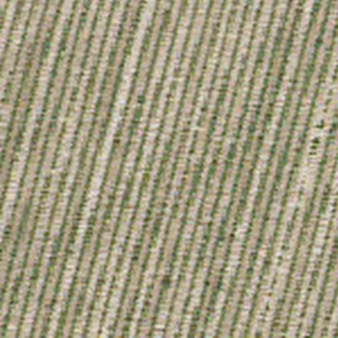
Label: other